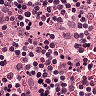
Metastatic tissue present: no